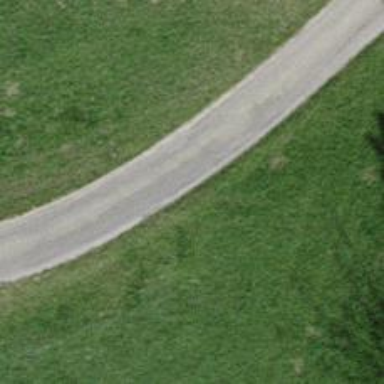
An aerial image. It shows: Track with grade 1 quality.